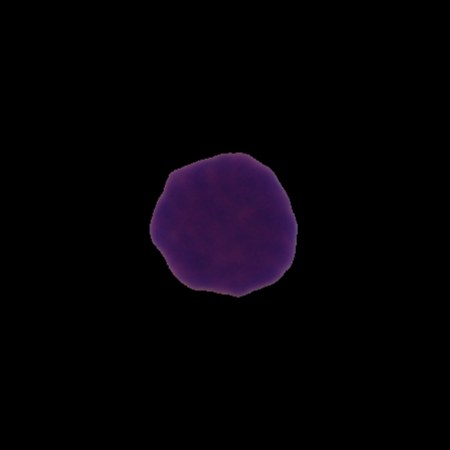
Label: healthy